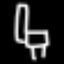
Label: chair